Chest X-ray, PA view. Patient: 5 years old, sex F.
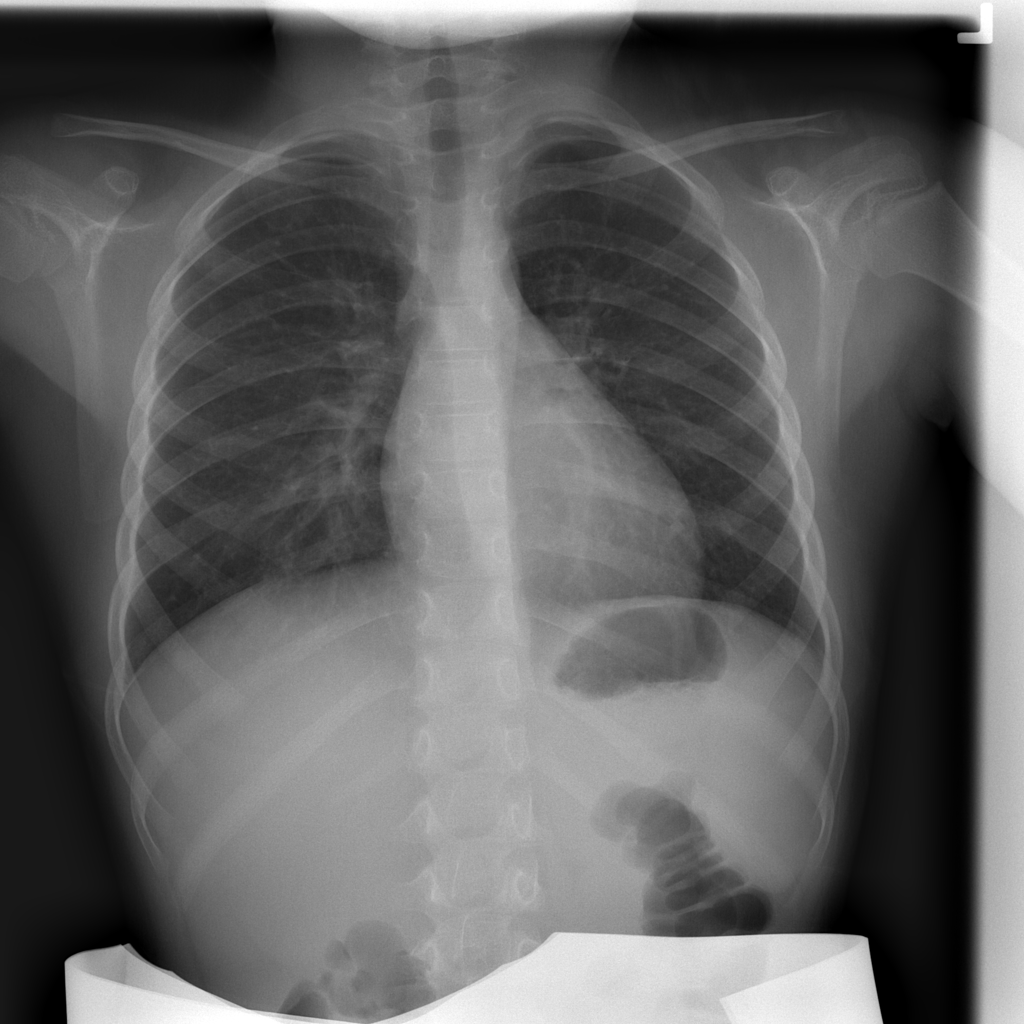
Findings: No Finding